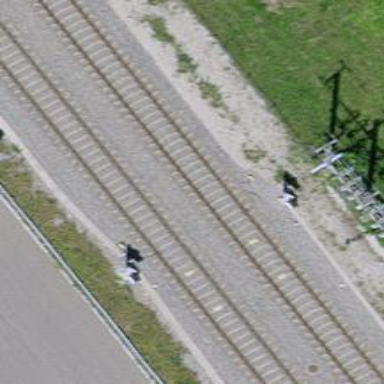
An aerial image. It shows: Railway signal.